Interaction volume radius: 5 \u00c5
Interaction volume height: 15 \u00c5
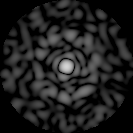
Disorder parameter: 0.8558